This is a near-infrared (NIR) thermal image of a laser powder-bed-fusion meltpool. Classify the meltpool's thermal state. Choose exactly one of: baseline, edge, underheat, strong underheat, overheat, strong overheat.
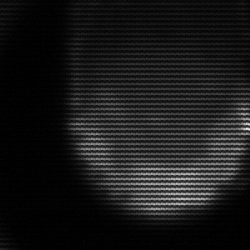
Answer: edge